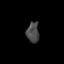
Tissue: skin
Cell type: Epithelial cells
Senescence score: 0.2645
Nuclear area (px): 249
Mean DAPI intensity: 72.867